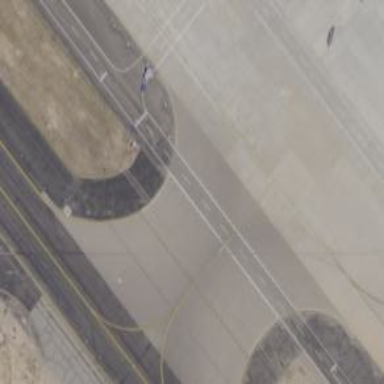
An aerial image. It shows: Image of taxiway at airport.